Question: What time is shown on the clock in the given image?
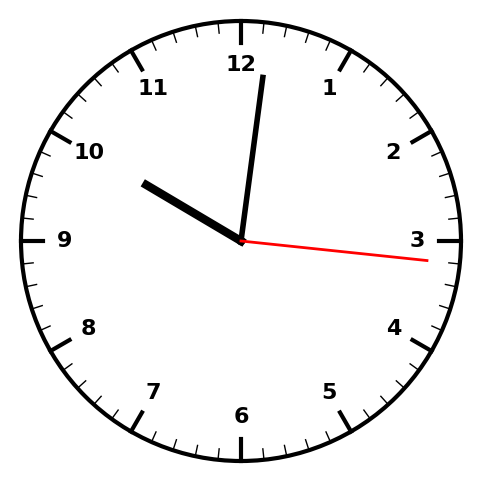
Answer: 10:01:16